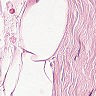
Metastatic tissue present: no